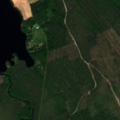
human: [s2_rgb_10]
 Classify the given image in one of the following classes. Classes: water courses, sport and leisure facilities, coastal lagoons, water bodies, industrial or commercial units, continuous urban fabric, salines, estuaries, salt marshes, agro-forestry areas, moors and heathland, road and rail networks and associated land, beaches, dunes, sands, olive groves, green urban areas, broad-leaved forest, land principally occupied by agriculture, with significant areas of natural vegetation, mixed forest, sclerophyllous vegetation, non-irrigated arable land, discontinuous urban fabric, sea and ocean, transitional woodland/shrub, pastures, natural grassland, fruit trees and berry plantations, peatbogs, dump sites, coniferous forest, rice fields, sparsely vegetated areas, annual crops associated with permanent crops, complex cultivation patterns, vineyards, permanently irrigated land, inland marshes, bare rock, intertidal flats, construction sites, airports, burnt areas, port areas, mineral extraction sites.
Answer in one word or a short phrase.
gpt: coniferous forest, mixed forest, water bodies